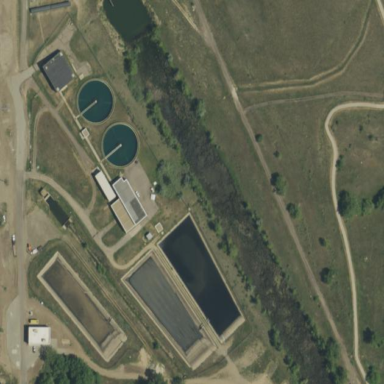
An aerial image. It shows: Man-made water works facility.